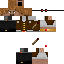
A male human skin with medium skin, wearing brown long hair dressed in a blue hoodie and black pants, featuring a closed mouth.